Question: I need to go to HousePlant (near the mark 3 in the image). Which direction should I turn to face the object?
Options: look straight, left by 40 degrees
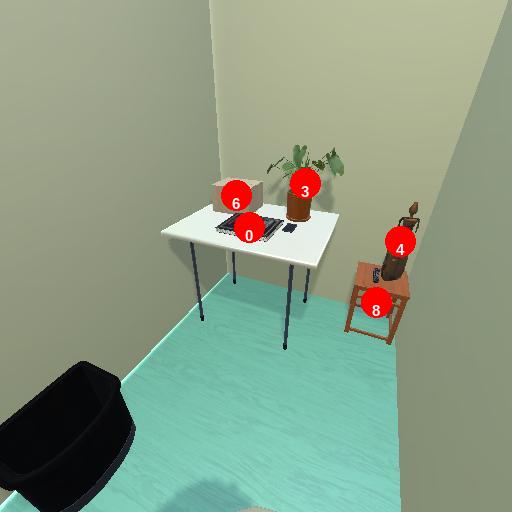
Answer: look straight